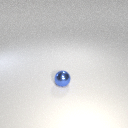
small blue metal sphere